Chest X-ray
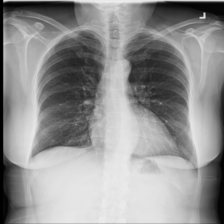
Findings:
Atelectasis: negative
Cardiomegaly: negative
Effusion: negative
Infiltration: positive
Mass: negative
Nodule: negative
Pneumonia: negative
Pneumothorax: negative
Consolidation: negative
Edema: negative
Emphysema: negative
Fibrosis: negative
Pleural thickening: negative
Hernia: negative